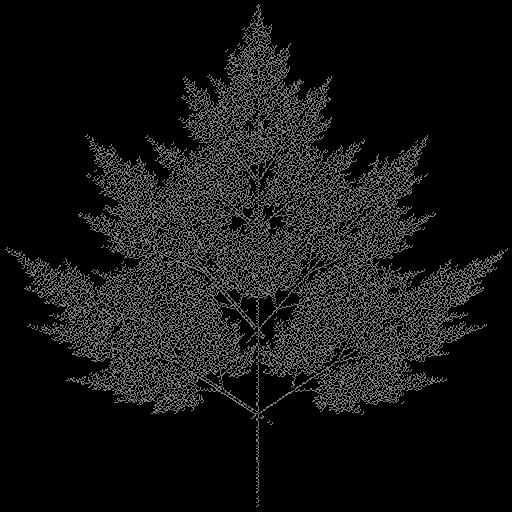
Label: tree